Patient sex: F
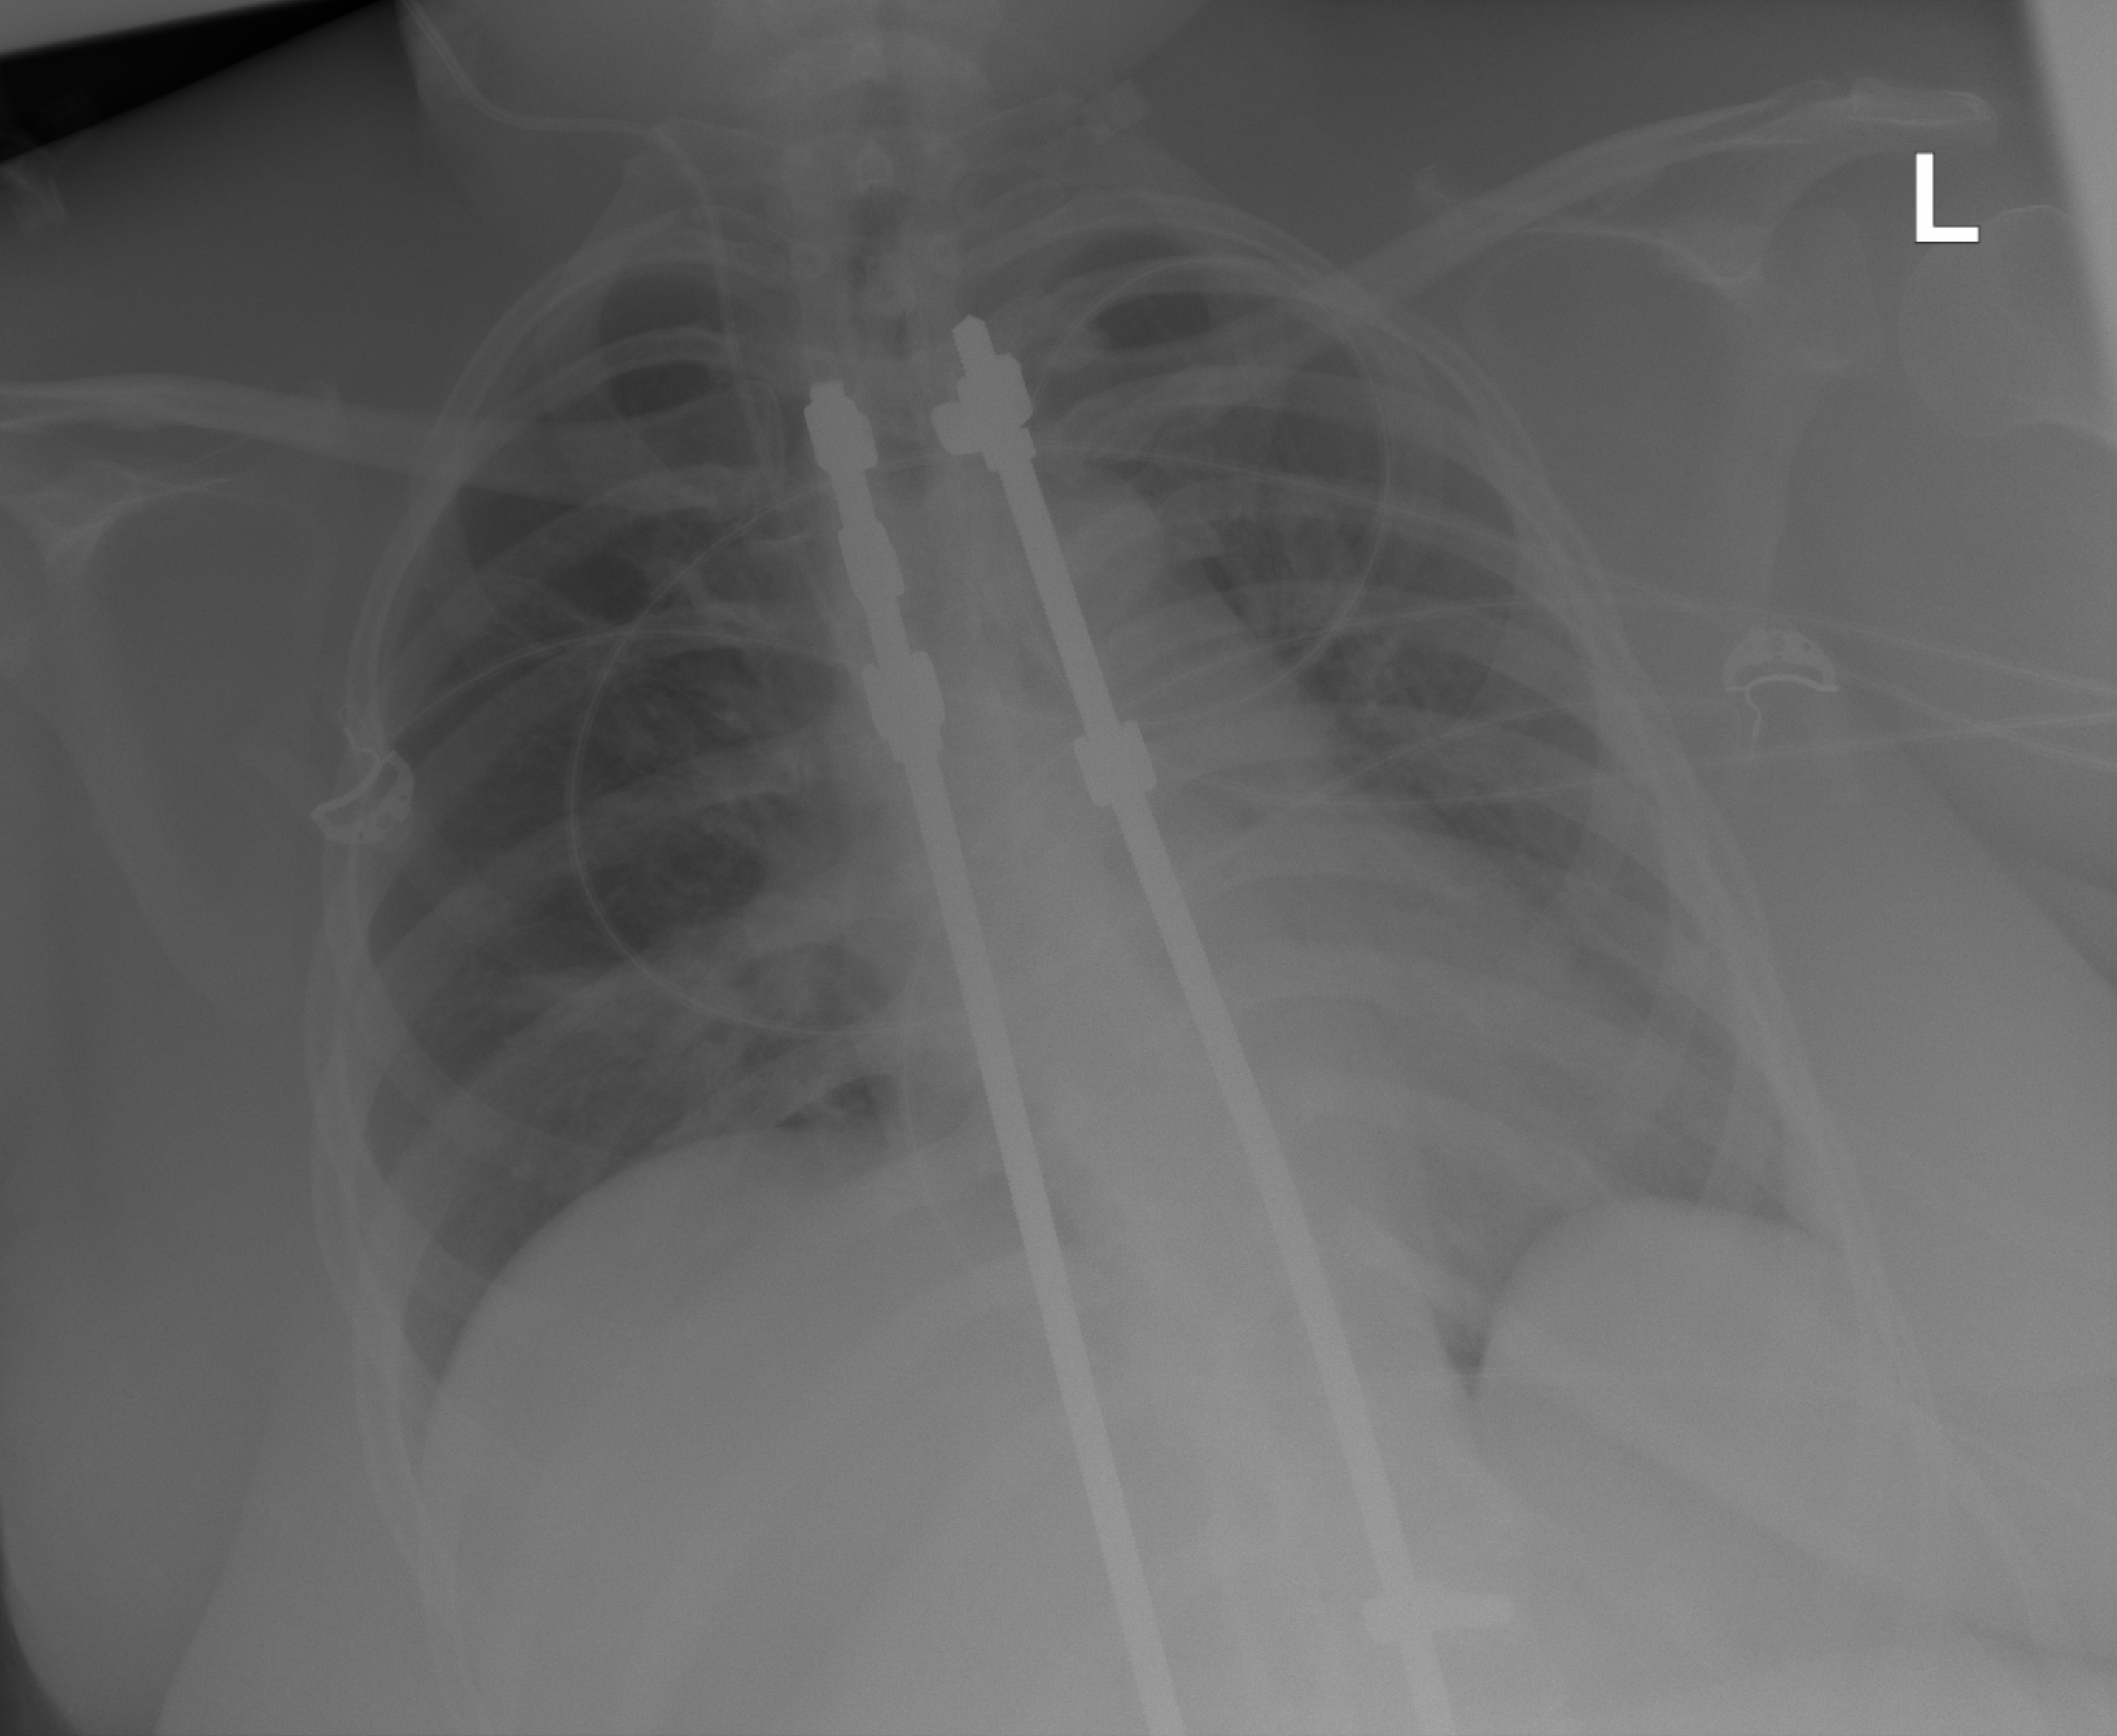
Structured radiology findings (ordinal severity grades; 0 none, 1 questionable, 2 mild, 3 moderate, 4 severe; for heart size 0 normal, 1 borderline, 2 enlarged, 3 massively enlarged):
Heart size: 2
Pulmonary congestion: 0
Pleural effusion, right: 0
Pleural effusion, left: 0
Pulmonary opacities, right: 0
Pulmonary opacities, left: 0
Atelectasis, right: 2
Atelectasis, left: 0